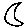
Label: moon